Interaction volume radius: 5 \u00c5
Interaction volume height: 10 \u00c5
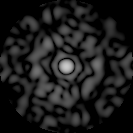
Disorder parameter: 0.8655